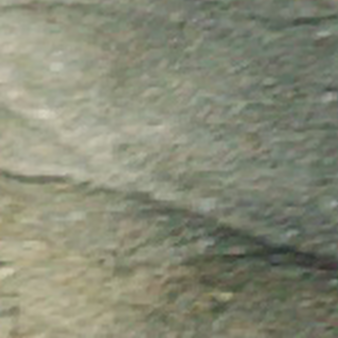
Label: other